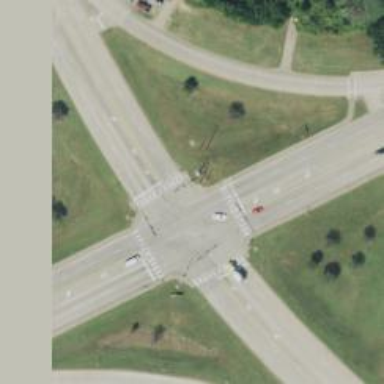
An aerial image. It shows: Crossing on the road.